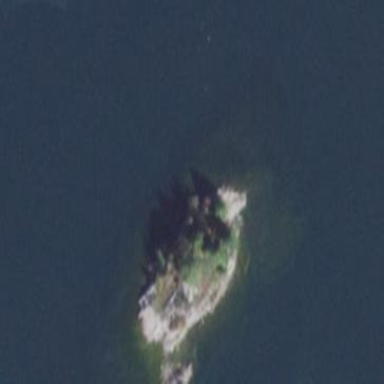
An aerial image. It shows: Islet surrounded by woodland.